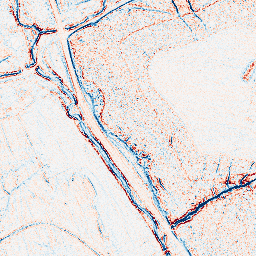
Category: edge_preserving
Decomposition family: bilateral
Decomposition parameters: d: 5
sigma_color: 150
sigma_space: 75
Upsampling method: edge_directed
Upsampling parameters: scale: 4
Upsampling scale: 4